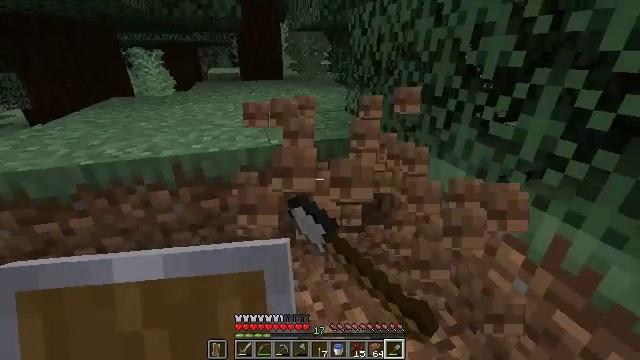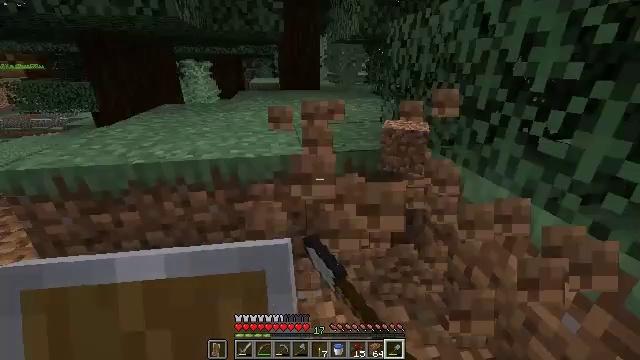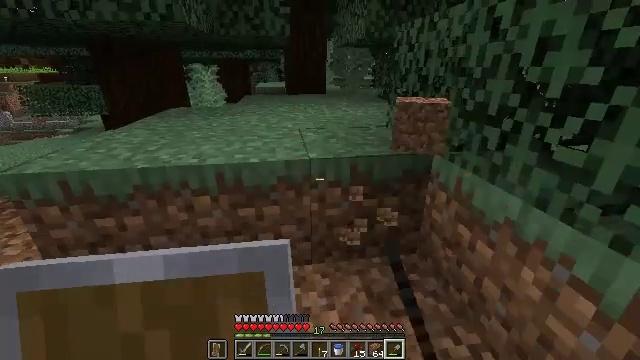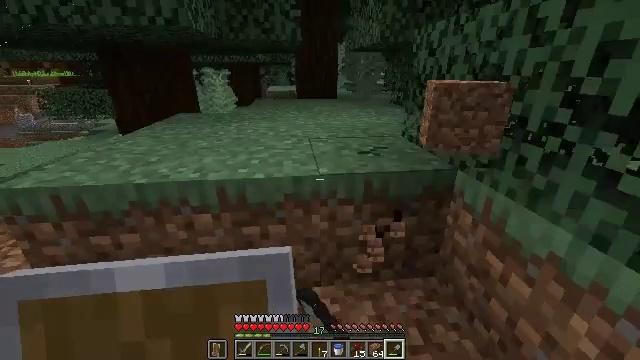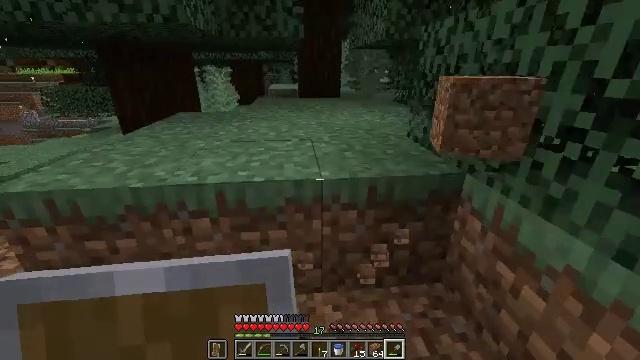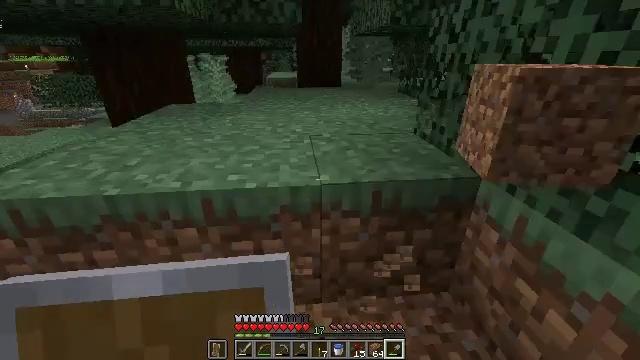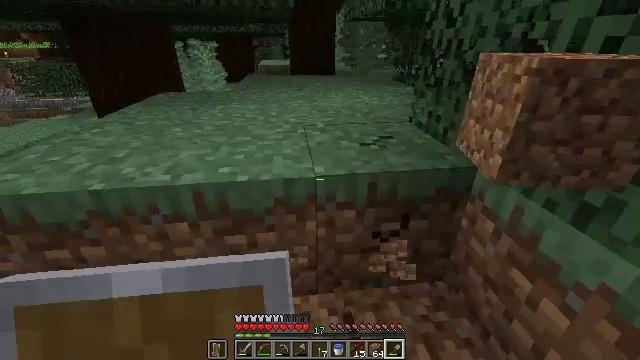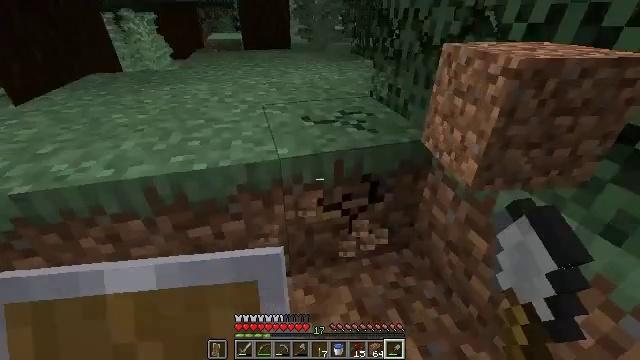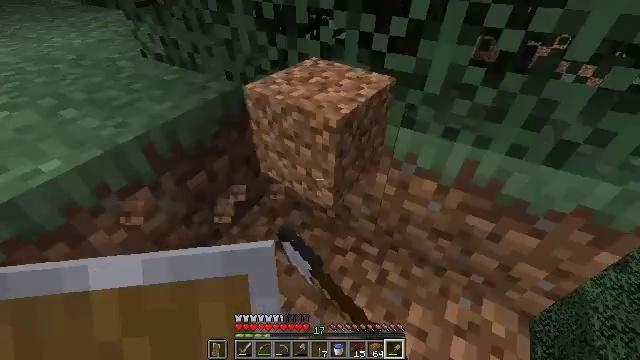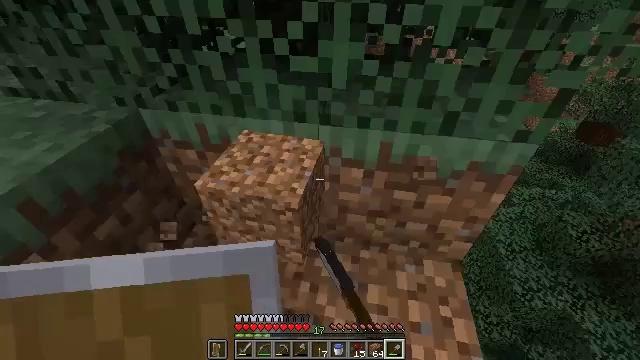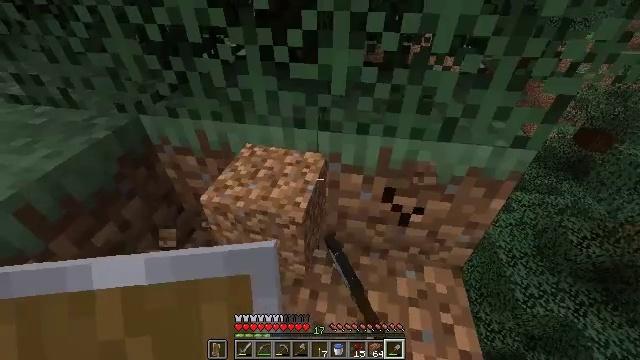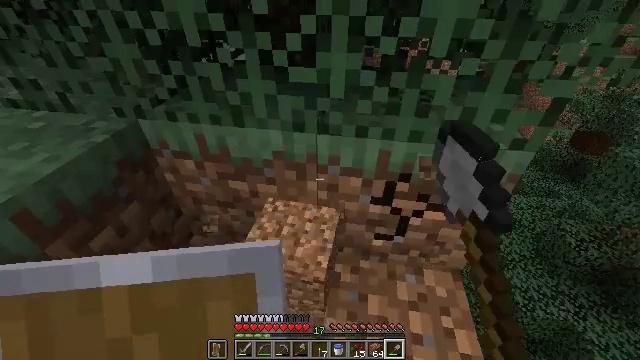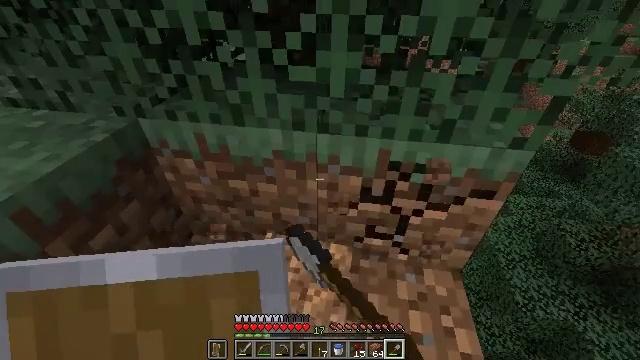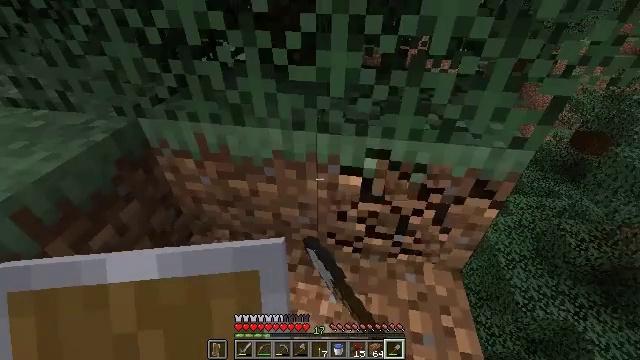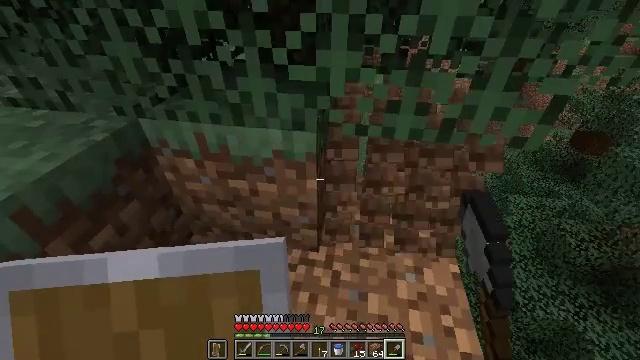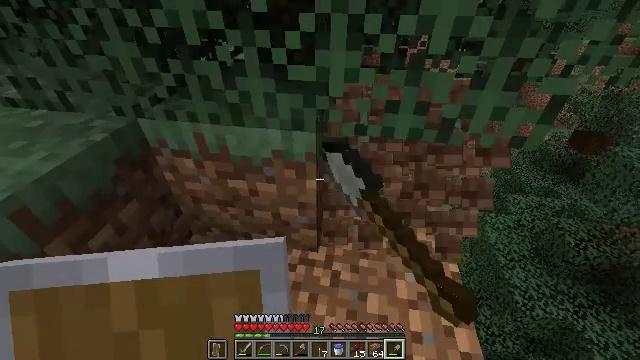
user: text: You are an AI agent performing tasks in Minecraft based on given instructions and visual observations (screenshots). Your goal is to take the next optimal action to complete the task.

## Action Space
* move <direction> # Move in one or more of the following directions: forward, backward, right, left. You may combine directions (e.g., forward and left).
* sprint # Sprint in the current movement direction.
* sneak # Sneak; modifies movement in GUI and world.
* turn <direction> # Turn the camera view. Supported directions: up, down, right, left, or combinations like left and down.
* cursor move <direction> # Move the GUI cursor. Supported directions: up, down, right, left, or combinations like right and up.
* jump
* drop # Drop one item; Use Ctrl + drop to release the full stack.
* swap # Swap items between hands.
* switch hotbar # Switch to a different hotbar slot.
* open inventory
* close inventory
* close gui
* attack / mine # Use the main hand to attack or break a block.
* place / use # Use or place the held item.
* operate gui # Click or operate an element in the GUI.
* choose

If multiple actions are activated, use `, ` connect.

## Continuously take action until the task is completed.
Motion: motion action
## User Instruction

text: Gather grass block for landscaping.
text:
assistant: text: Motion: turn left and up, attack / mine
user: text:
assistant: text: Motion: move forward, turn left, attack / mine
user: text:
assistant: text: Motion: move forward, turn left, attack / mine
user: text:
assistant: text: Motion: move forward, attack / mine
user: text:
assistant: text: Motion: turn down, attack / mine
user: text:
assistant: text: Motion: turn right and down, attack / mine
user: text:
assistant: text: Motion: turn right and down, attack / mine
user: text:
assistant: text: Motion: turn right and down, attack / mine
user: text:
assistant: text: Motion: turn right and up, attack / mine
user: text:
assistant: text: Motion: turn up, attack / mine
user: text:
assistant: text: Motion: attack / mine
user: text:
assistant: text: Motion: attack / mine
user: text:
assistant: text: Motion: attack / mine
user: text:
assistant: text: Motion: attack / mine
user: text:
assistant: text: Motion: attack / mine
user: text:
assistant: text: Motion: attack / mine
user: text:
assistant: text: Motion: turn left, attack / mine
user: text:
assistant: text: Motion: turn left, attack / mine
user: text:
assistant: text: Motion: turn left, attack / mine
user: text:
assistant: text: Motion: turn left, attack / mine
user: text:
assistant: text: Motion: attack / mine
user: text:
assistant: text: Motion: attack / mine
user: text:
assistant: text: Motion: attack / mine
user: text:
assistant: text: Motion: attack / mine
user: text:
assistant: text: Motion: attack / mine
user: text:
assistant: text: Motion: attack / mine
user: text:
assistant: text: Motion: turn left, attack / mine
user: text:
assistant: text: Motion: turn left and up, attack / mine
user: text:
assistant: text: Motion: turn left and up, attack / mine
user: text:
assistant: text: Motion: move forward and move right, turn left, attack / mine